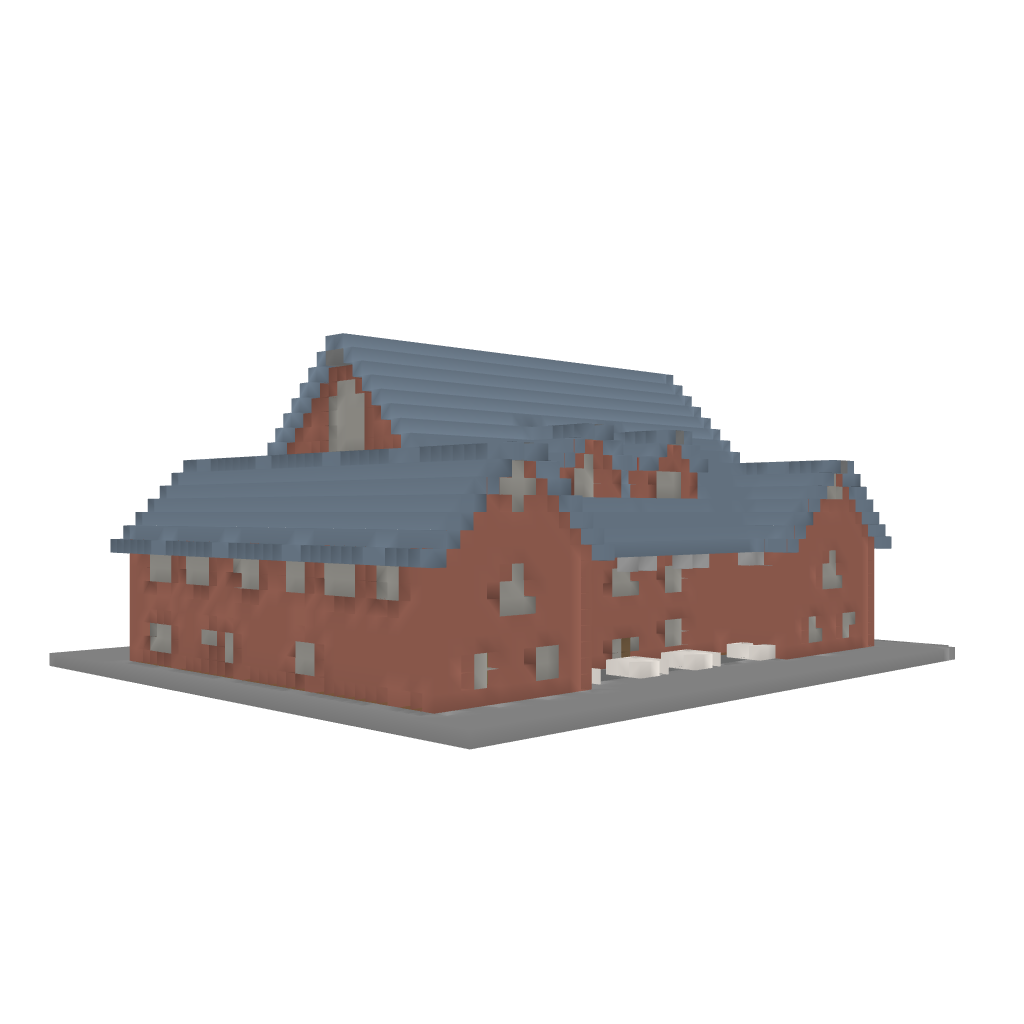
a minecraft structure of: Large House Re-done